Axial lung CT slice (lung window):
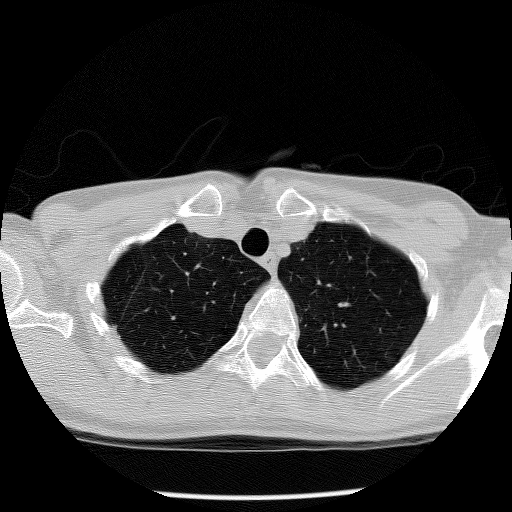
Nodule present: no